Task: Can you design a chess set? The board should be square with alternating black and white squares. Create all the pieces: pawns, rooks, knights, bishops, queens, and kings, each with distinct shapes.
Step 3069:
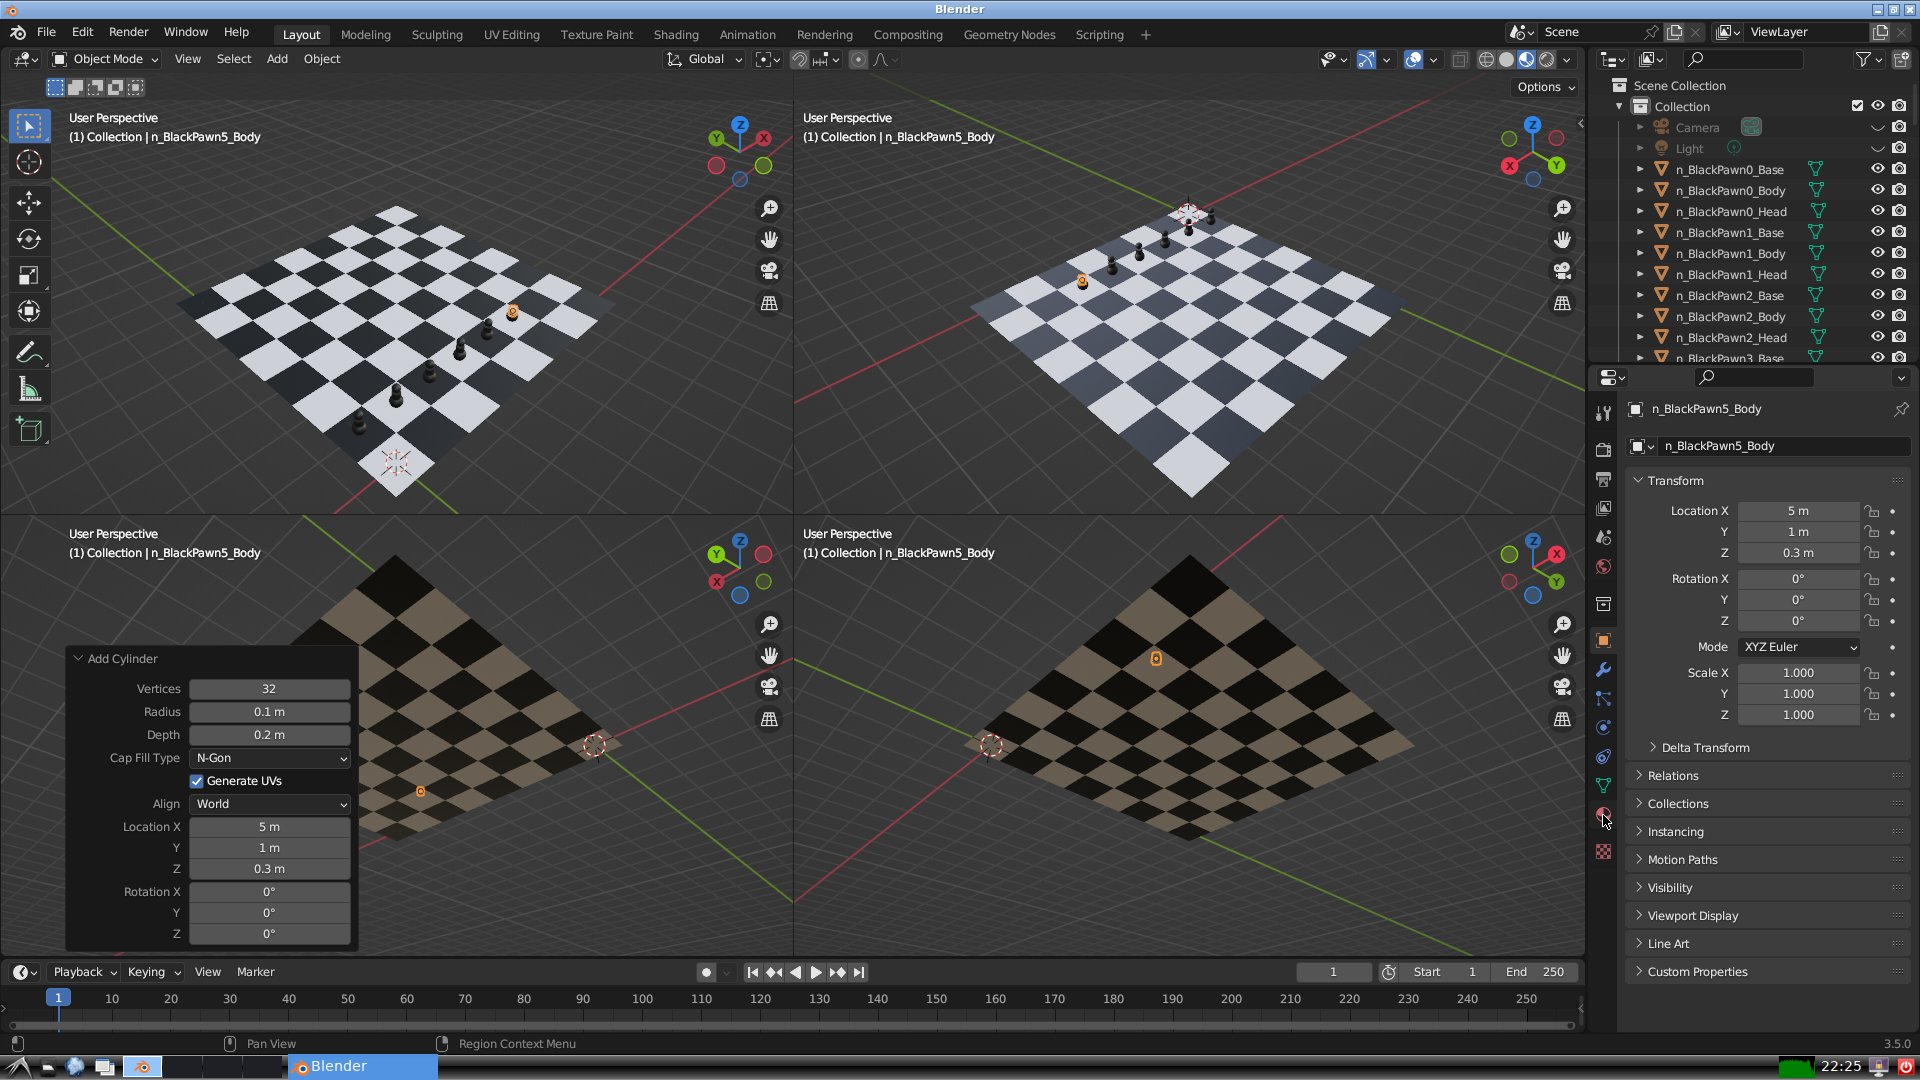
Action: click: no